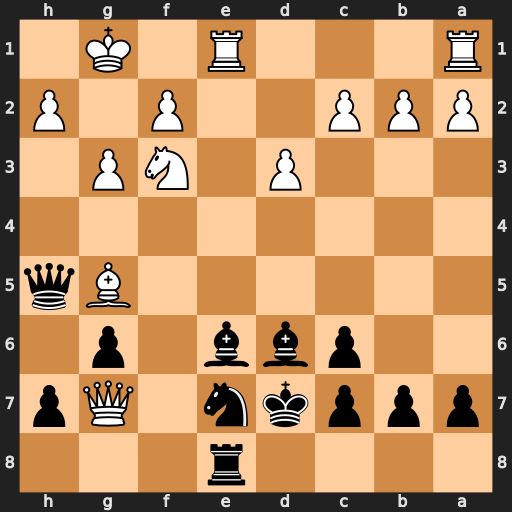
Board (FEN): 4r3/pppkn1Qp/2pbb1p1/6Bq/8/3P1NP1/PPP2P1P/R3R1K1
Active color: b
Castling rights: -
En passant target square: -
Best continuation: Qxf3 Rxe6 Kxe6 Re1+ Kd7